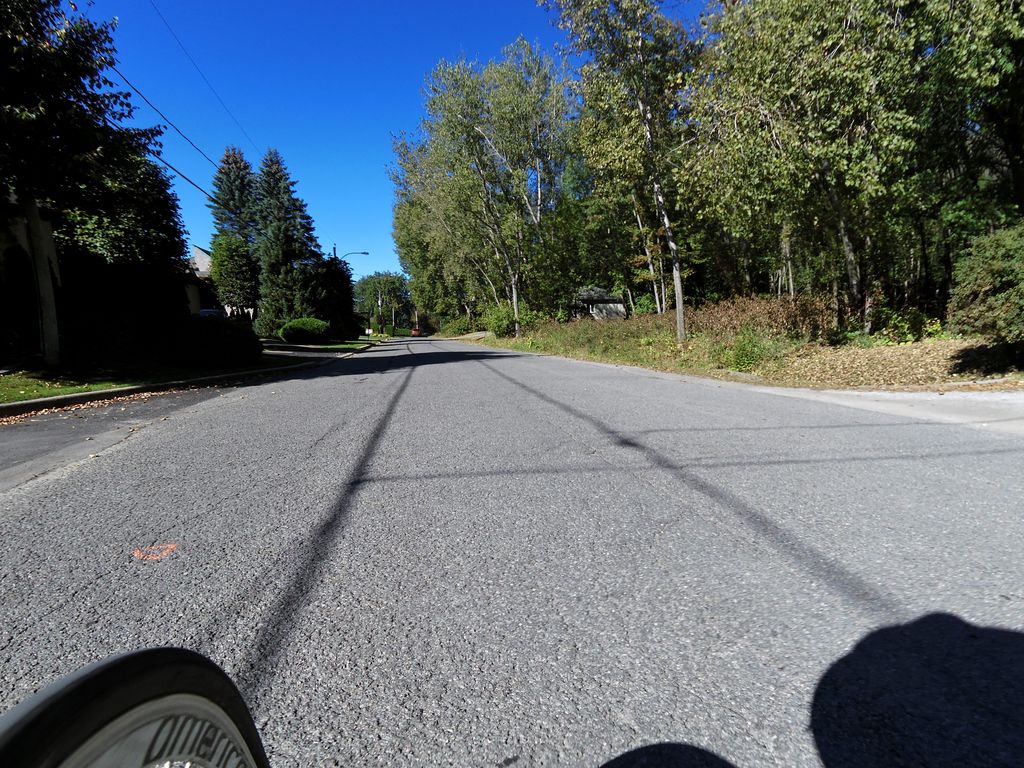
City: ottawa-gatineau